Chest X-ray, PA view. Patient: 43 years old, sex F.
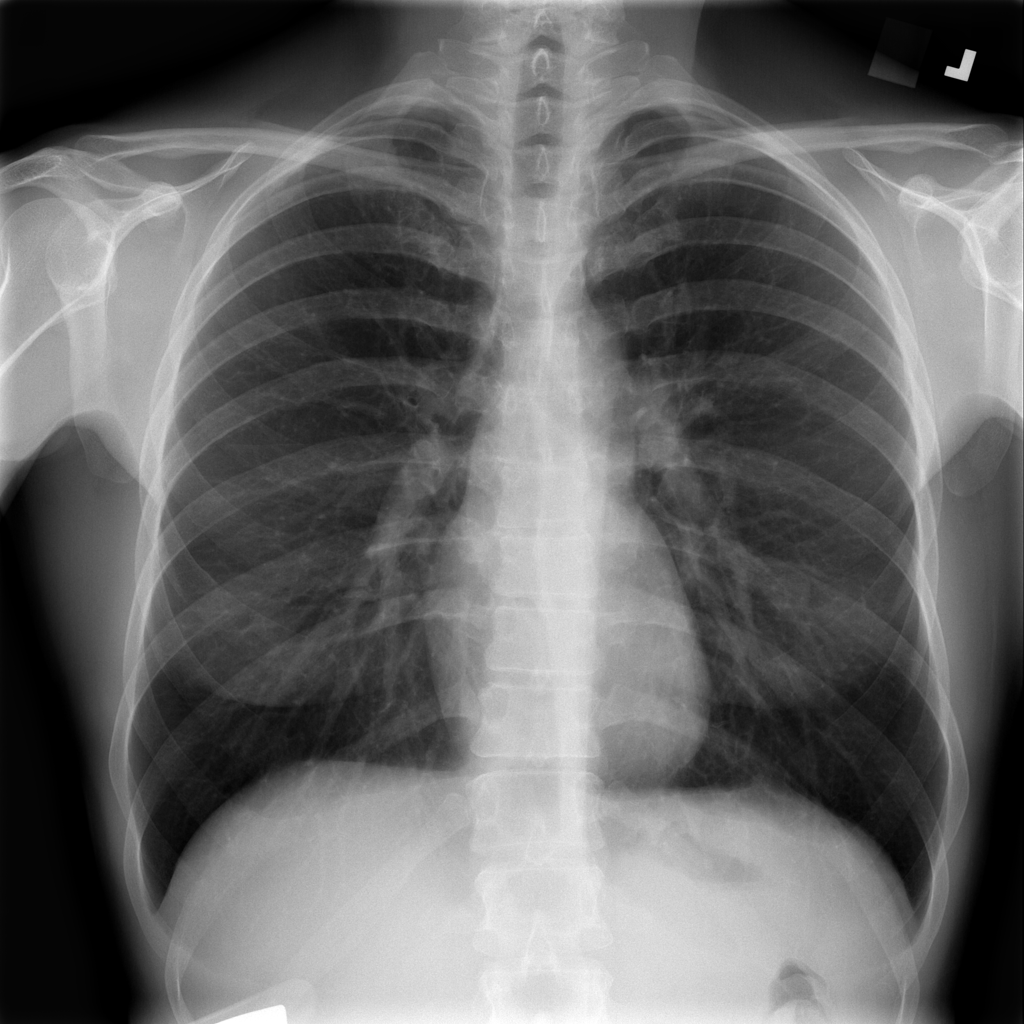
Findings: No Finding